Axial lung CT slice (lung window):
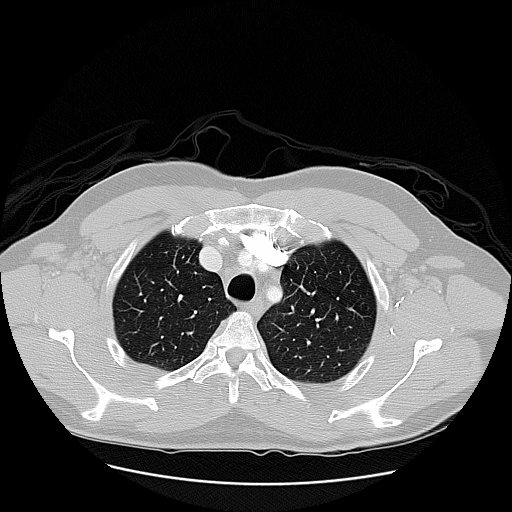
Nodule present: no